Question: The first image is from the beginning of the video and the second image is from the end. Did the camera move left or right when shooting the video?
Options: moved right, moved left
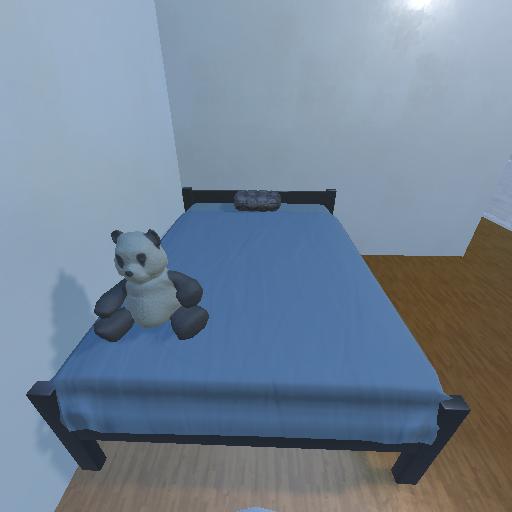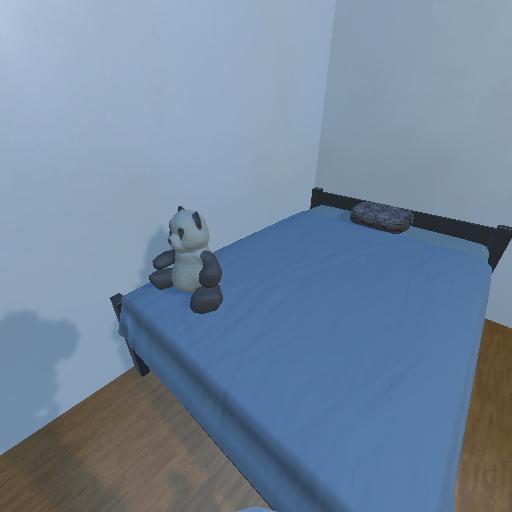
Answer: moved right